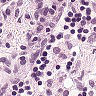
Metastatic tissue present: no